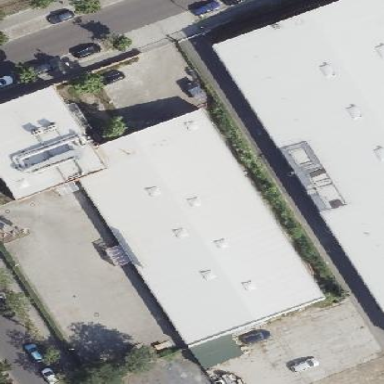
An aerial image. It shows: Industrial building with gabled roof. It serves as wholesale shop.